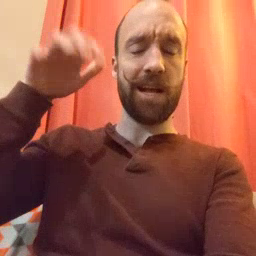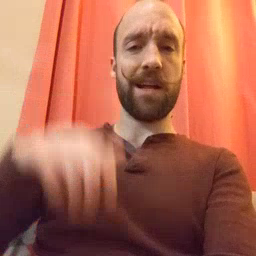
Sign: rain